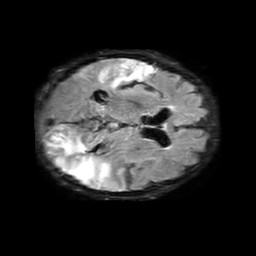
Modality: FLAIR
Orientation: axial
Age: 63
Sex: male
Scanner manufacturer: philips
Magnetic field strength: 3 T
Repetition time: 11 s
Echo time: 0.12 s